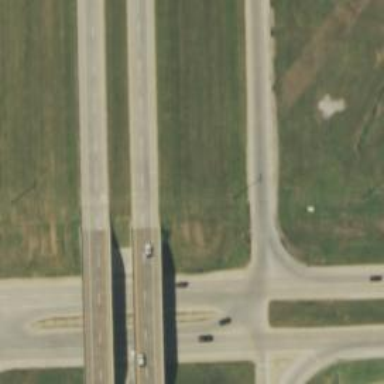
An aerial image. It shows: Bridge over trunk highway with expressway.